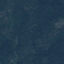
Label: Forest